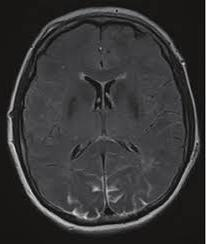
Label: notumor